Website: slack
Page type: billing-address
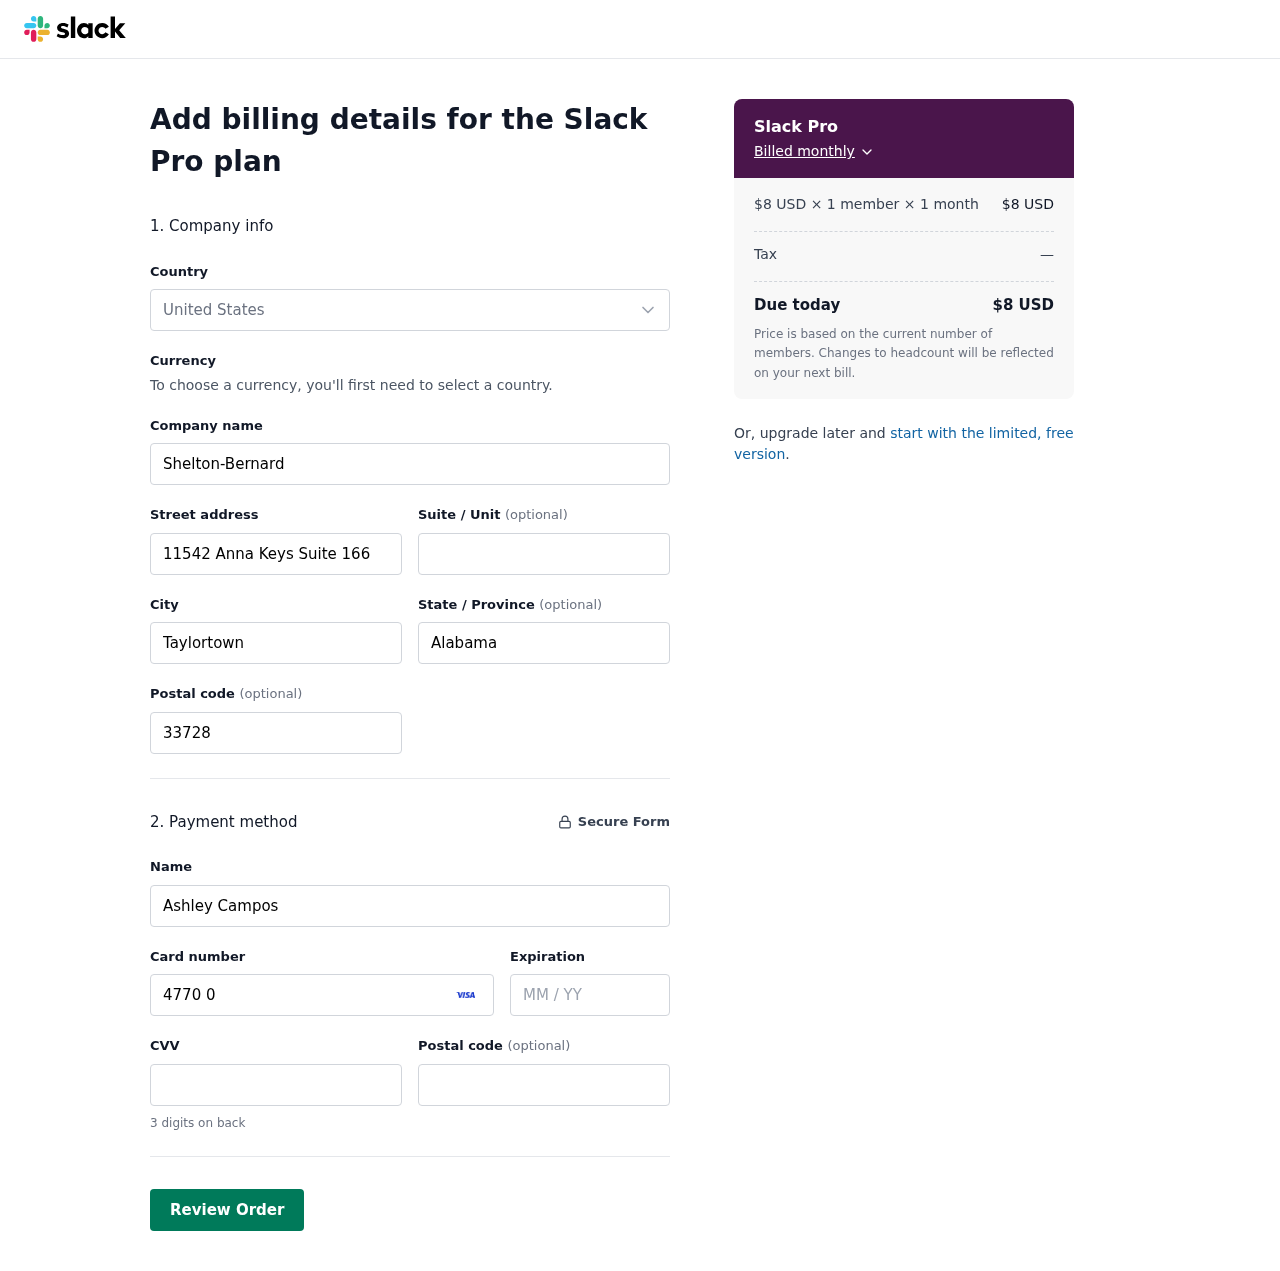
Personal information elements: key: PII_CARD_CVV
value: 748
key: PII_CARD_EXPIRY
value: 10/26
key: PII_CARD_NUMBER
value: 4770 0550 6357 4861
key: PII_CITY
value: Taylortown
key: PII_COMPANY
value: Shelton-Bernard
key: PII_COUNTRY
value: United States
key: PII_FULLNAME
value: Ashley Campos
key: PII_POSTCODE
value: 33728
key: PII_STATE
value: Alabama
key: PII_STREET
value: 11542 Anna Keys Suite 166
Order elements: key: ORDER_PLAN_PRICE
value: $8 USD
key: ORDER_NUM_MEMBERS
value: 1 member
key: ORDER_NUM_MONTHS
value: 1 month
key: ORDER_SUBTOTAL
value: $8 USD
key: ORDER_TAX
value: —
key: ORDER_TOTAL
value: $8 USD